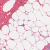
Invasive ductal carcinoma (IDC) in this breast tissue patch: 0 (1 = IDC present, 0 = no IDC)